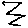
Label: zigzag